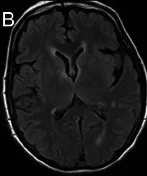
Figure 1. Axial Brain MRI sequences prior to treatment. FLAIR showing abnormal signal prolongation in periventricular areas.
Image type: radiology (mri)